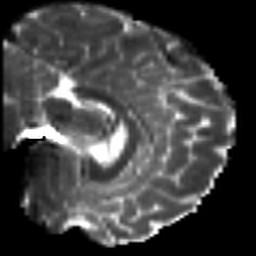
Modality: T2w
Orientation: sagittal
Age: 21
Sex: male
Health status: ill
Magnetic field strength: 3 T
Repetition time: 9 s
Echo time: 0.093 s